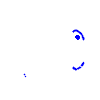
Particle: kaon